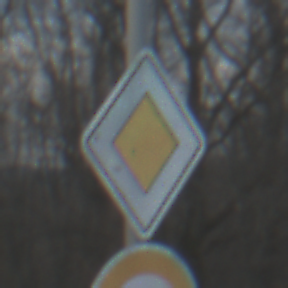
Verkehrszeichen: Vorfahrtsstrasse
Zusatzzeichen unten: Ueberholverbot
Umgebung: Outdoor, RoadRail
Tageszeit: SunriseSunset
Wetter: PartlyCloudy
Licht: Natural
Jahreszeit: NotSpecified
Kontrast: LowContrast